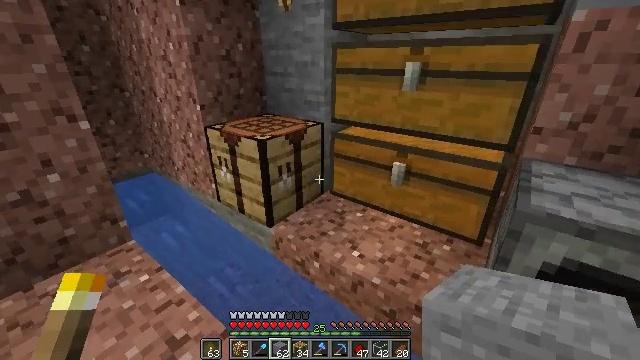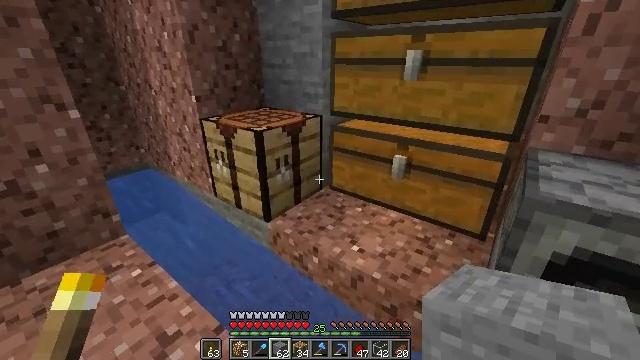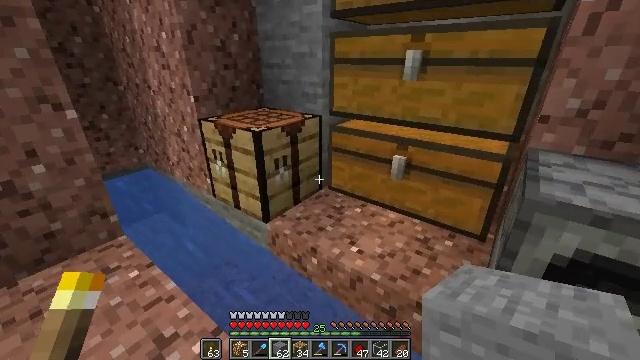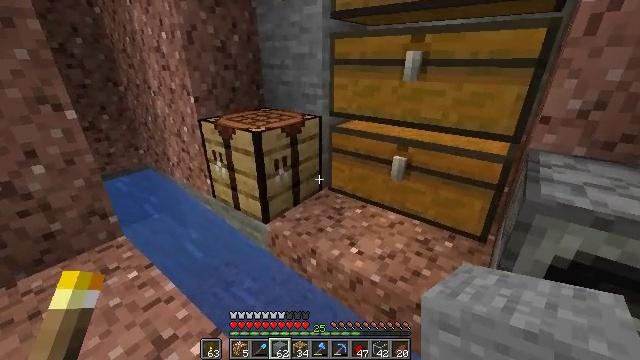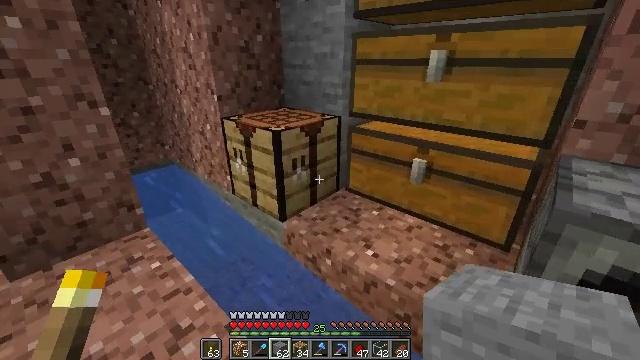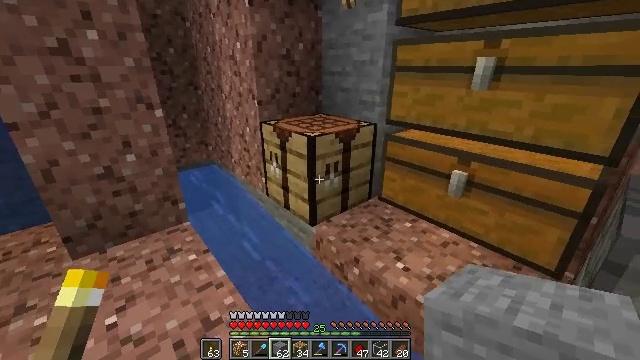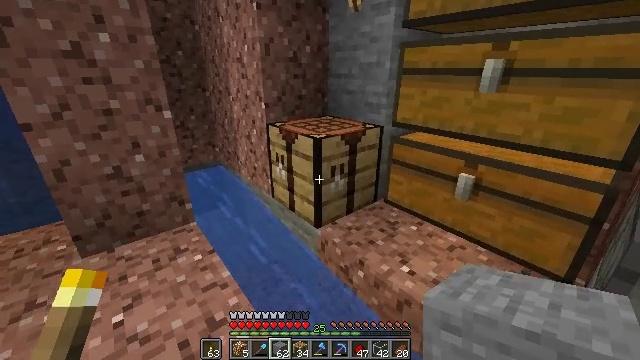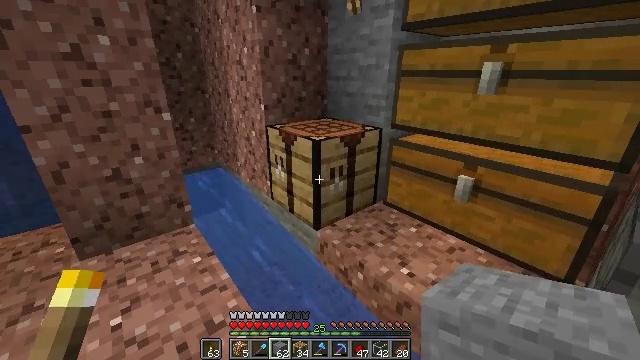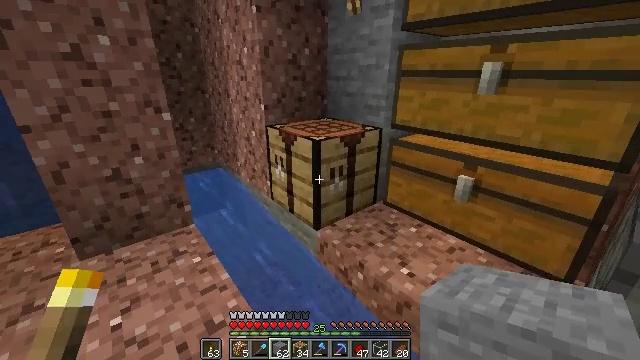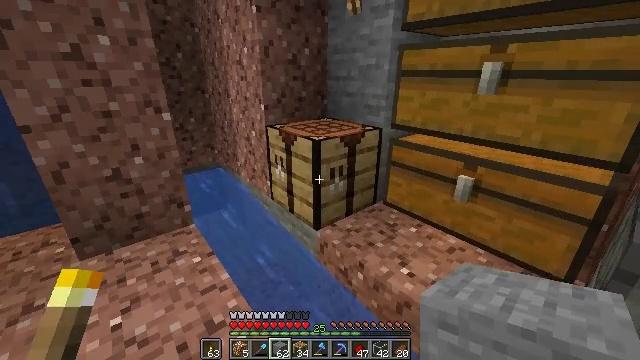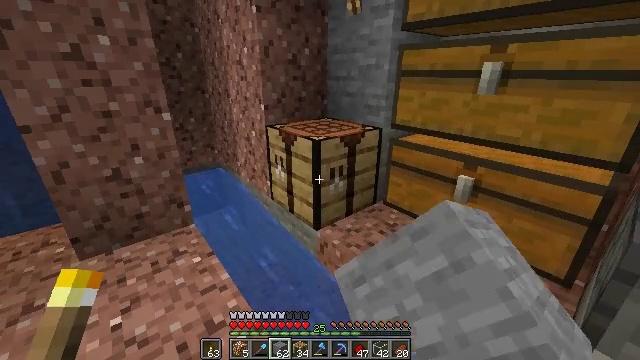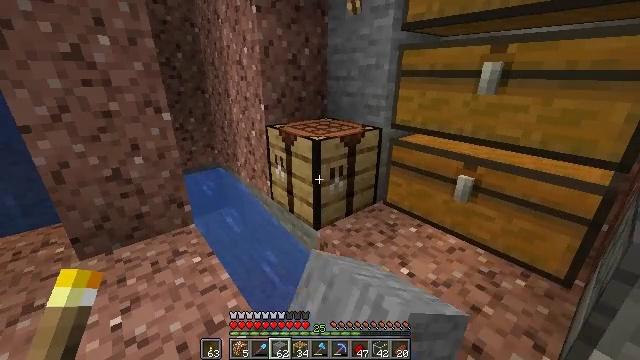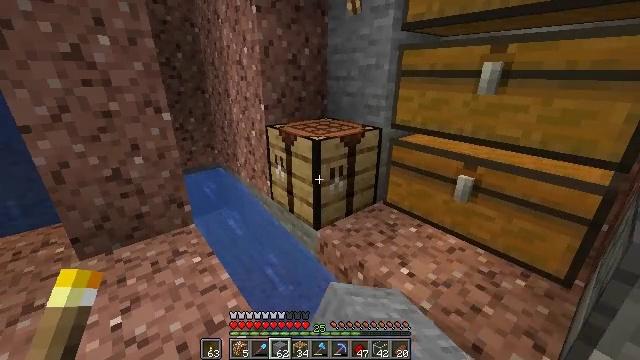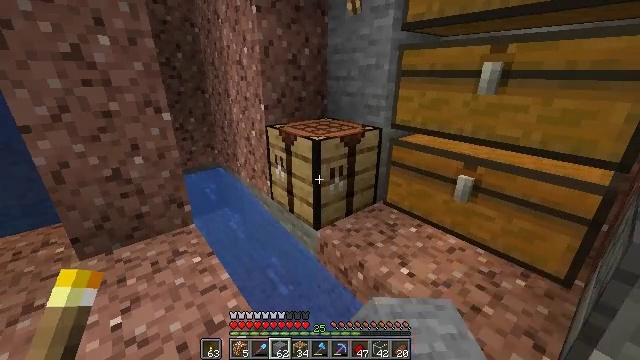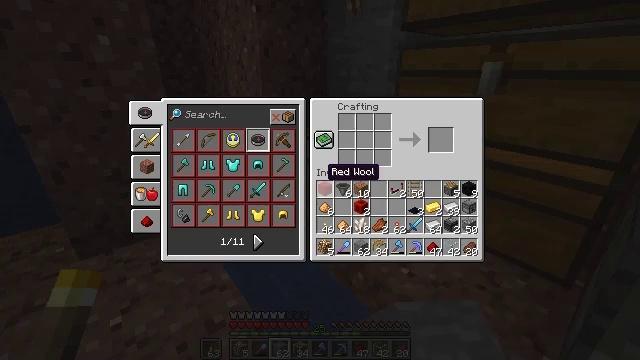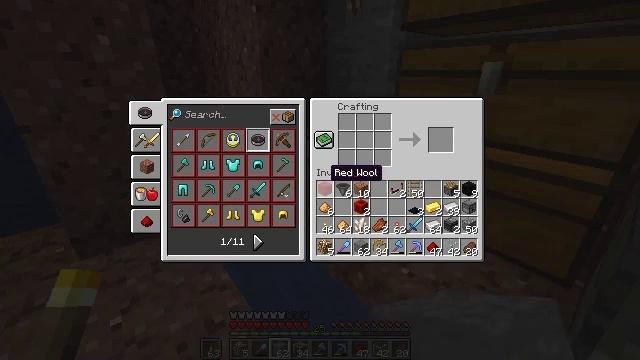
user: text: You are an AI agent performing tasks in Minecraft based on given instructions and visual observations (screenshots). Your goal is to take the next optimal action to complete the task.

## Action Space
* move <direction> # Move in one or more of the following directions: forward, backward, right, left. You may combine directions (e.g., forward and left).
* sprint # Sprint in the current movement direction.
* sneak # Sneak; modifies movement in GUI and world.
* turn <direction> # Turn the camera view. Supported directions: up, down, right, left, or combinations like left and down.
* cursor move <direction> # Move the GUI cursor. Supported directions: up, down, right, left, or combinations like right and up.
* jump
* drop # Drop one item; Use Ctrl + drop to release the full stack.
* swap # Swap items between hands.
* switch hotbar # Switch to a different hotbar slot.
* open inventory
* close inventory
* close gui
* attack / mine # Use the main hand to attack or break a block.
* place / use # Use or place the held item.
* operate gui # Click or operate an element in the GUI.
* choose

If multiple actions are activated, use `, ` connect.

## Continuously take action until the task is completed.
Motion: motion action
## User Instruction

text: Construct a comparator using a crafting table.
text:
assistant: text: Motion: no_op
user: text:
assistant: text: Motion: no_op
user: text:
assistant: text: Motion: no_op
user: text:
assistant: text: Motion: turn left
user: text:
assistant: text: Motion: turn left and up
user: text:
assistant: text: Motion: turn left
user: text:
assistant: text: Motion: no_op
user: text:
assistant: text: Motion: no_op
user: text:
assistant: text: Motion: use / place
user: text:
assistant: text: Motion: use / place
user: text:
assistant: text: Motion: use / place
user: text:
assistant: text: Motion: use / place
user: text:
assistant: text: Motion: no_op
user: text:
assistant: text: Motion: open gui
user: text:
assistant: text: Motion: no_op
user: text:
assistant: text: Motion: no_op
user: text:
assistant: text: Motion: no_op
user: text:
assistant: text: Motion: no_op
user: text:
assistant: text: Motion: no_op
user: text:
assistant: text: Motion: no_op
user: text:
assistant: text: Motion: no_op
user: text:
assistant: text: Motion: no_op
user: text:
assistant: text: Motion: no_op
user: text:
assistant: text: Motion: cursor move left and up
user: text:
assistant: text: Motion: cursor move left and up
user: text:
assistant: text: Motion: cursor move left and up
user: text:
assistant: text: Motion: cursor move left and up
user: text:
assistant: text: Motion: cursor move left
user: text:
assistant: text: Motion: cursor move left
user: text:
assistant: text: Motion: cursor move left